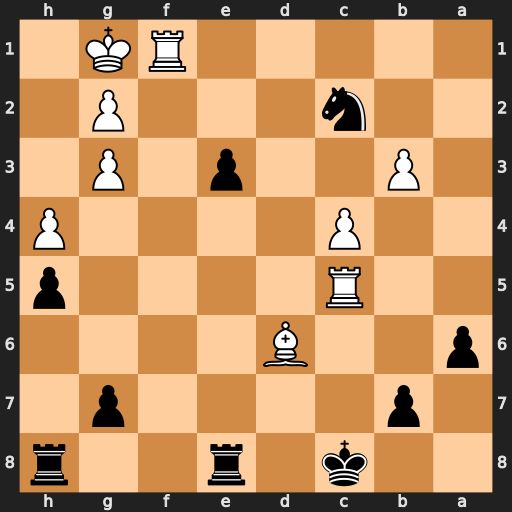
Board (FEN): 2k1r2r/1p4p1/p2B4/2R4p/2P4P/1P2p1P1/2n3P1/5RK1
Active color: b
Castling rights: -
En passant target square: -
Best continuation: Kd7 Be5 e2